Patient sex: M
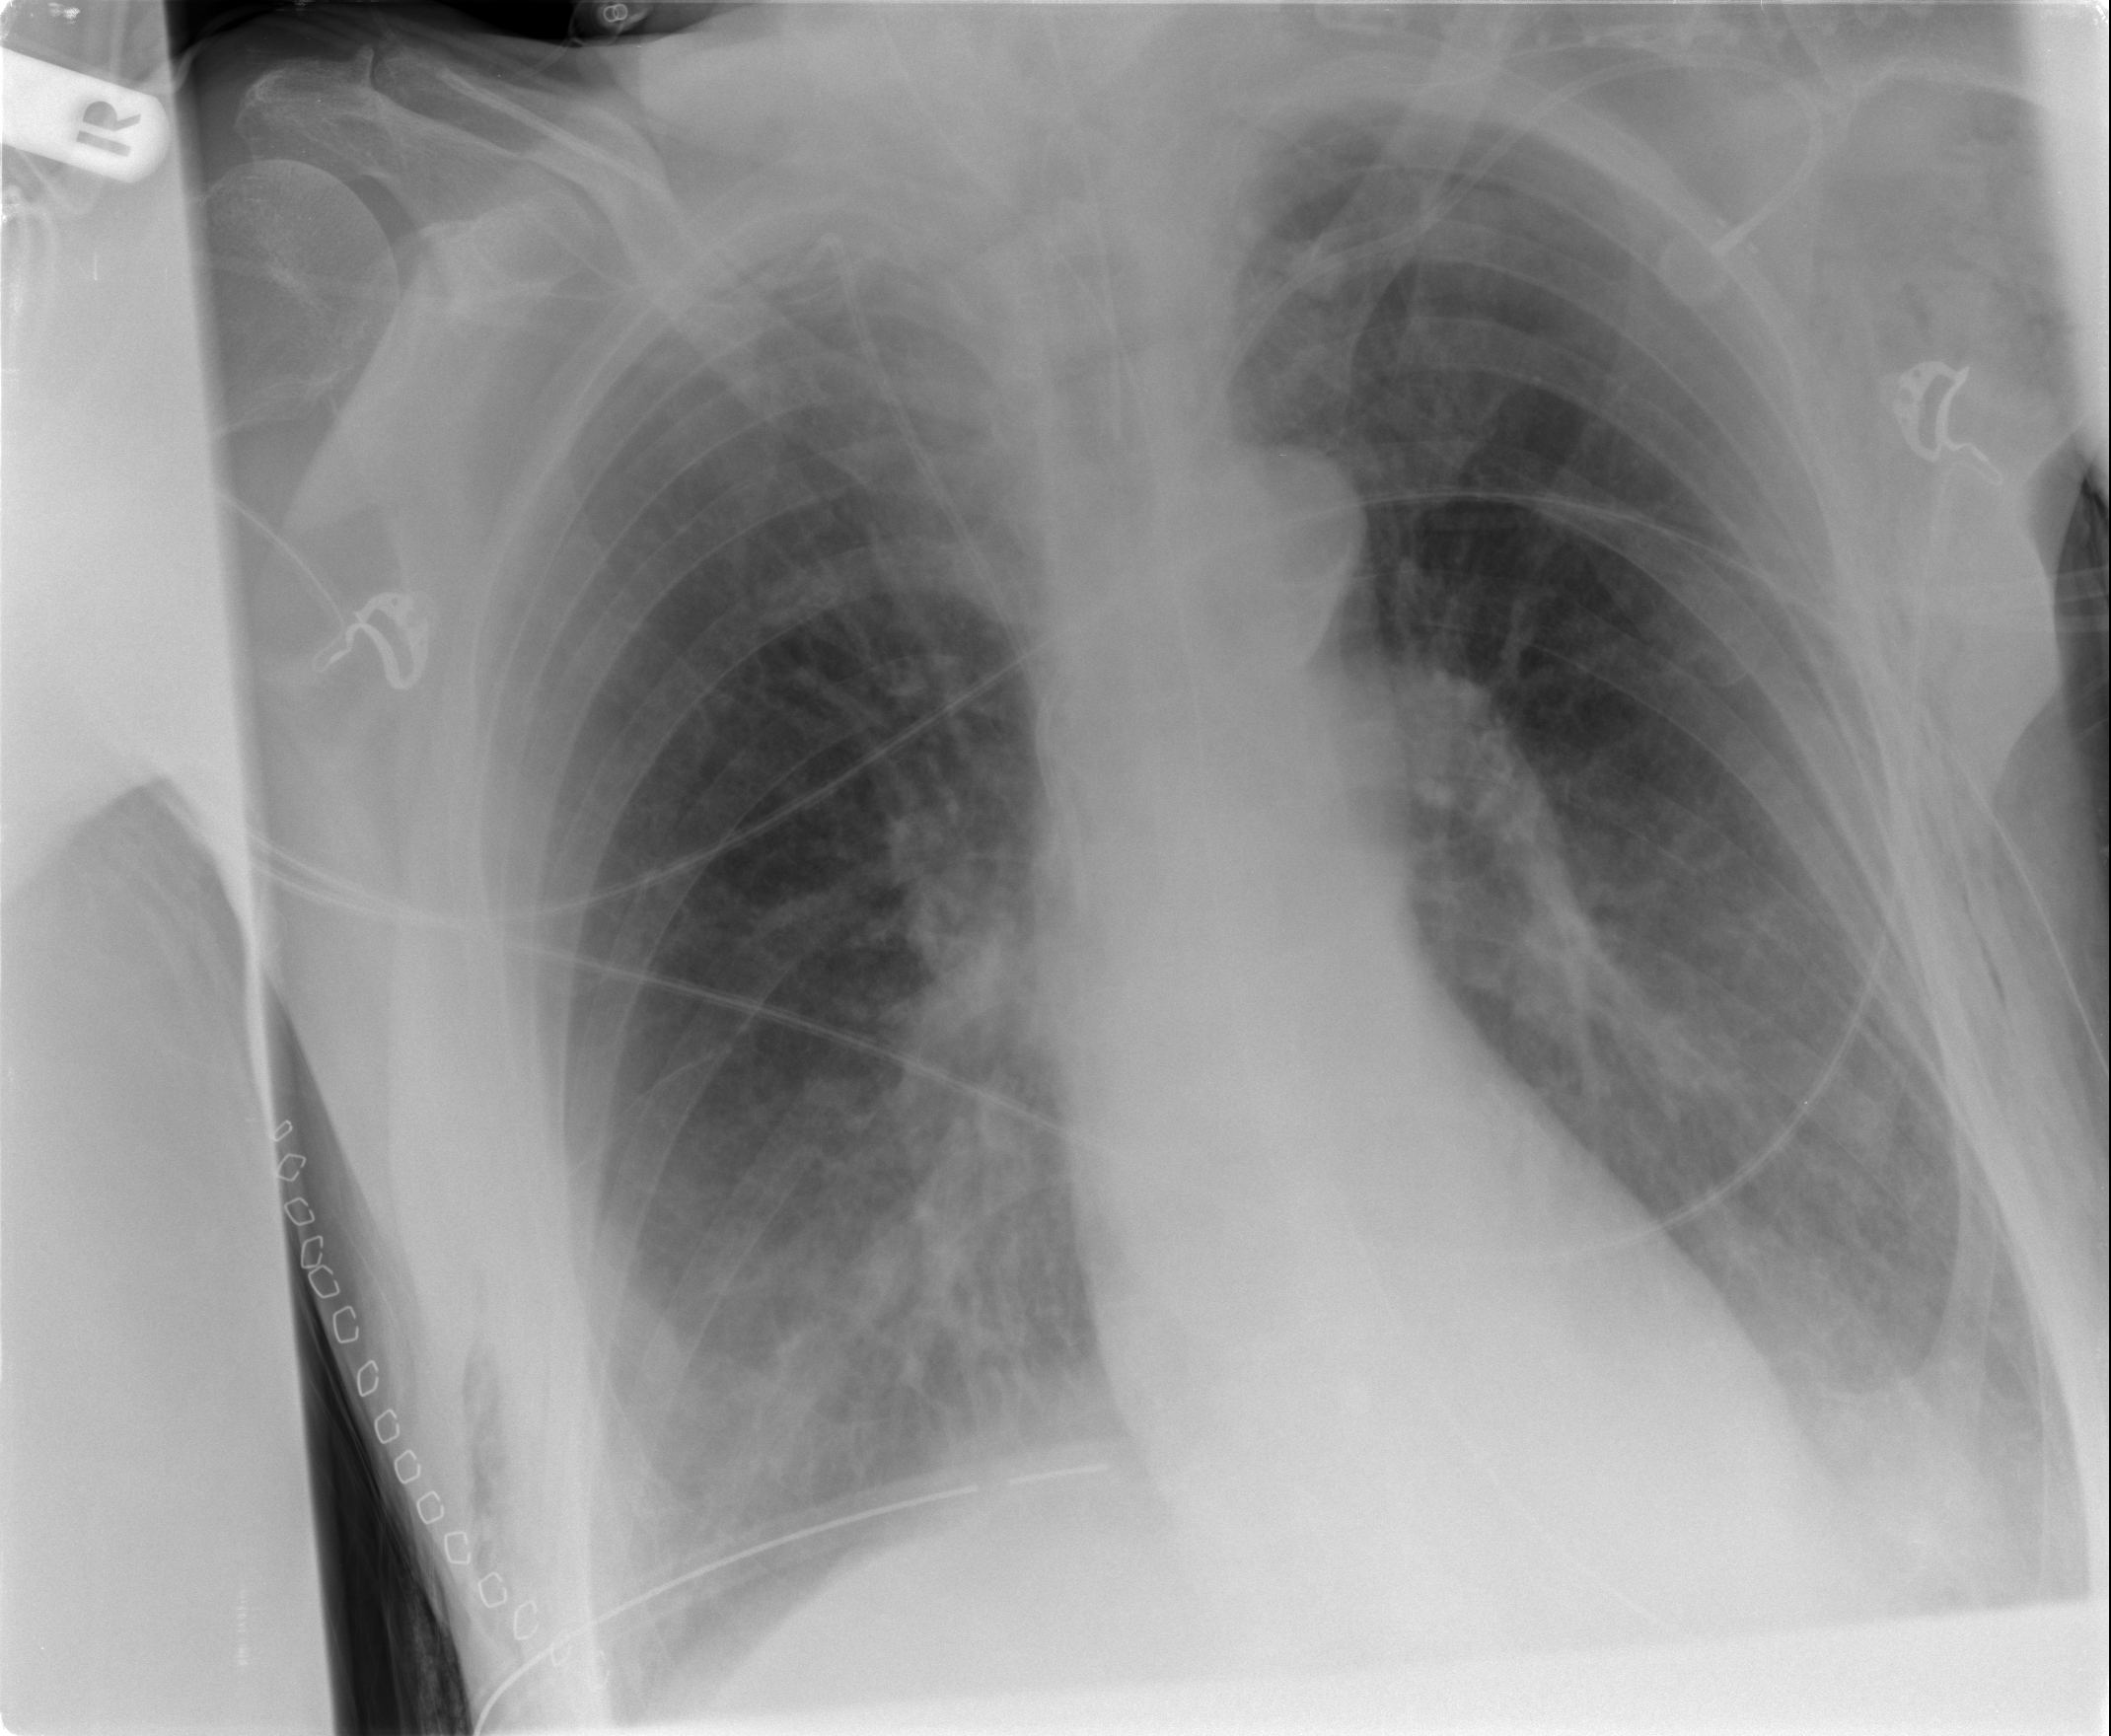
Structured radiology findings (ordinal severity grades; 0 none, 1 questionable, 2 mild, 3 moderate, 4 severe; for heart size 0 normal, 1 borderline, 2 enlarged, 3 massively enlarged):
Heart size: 0
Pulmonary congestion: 2
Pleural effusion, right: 0
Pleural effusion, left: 0
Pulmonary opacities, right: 0
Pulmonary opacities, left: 0
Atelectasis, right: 2
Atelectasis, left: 2